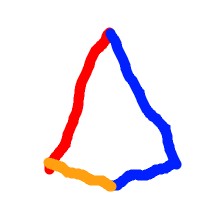
Shape: kite